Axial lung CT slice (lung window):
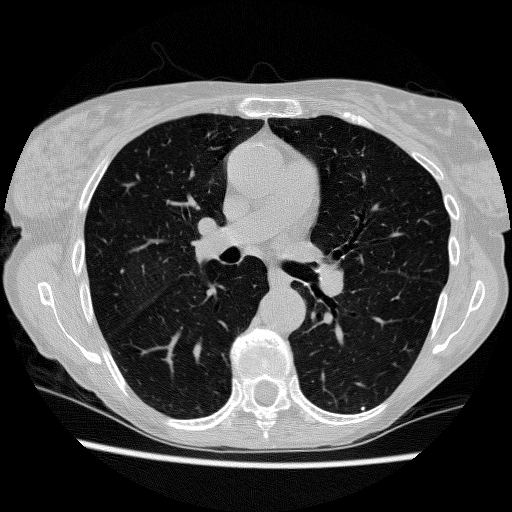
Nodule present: no